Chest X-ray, AP view. Patient: 57 years old, sex F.
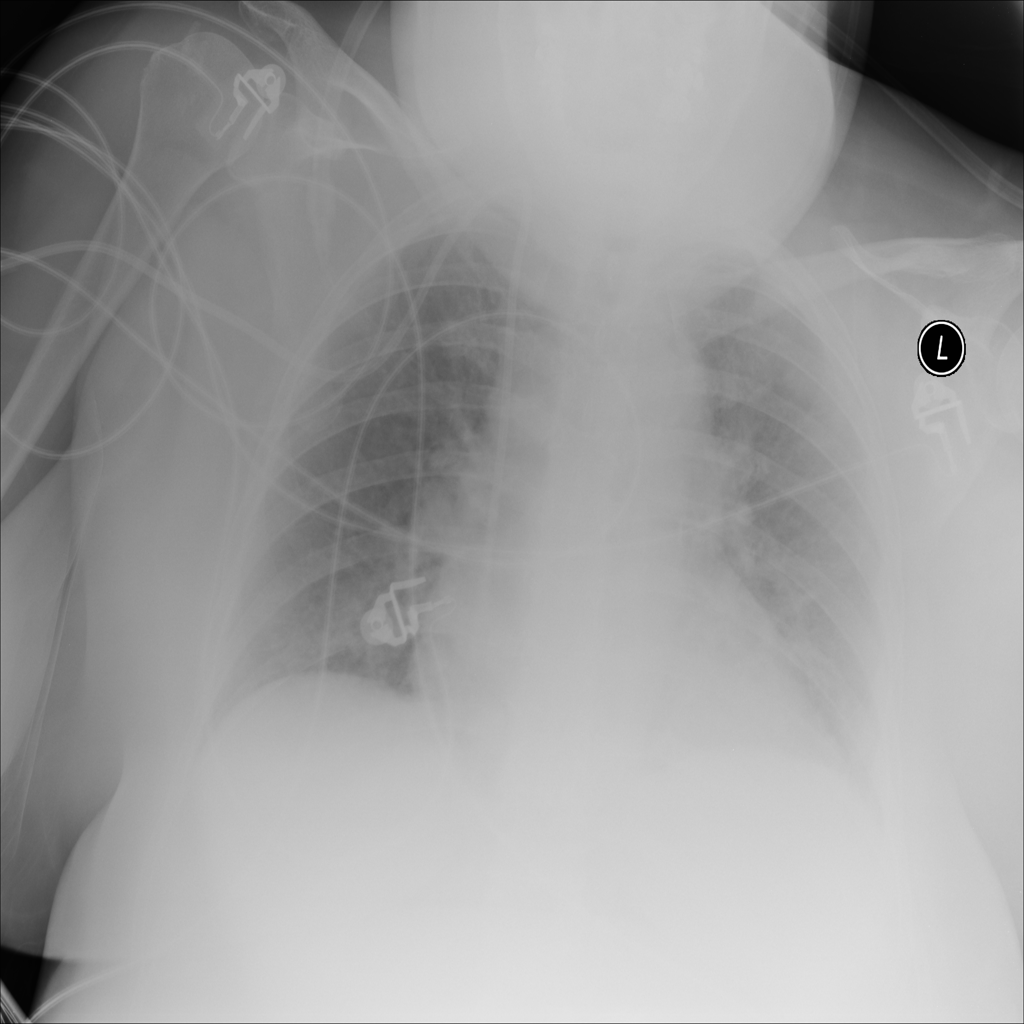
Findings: No Finding